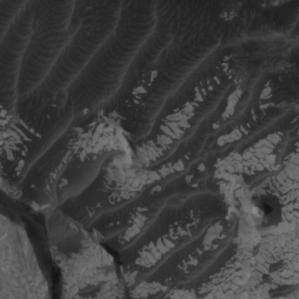
Label: non_frost